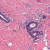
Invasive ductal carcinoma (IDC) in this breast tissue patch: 0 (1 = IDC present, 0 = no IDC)